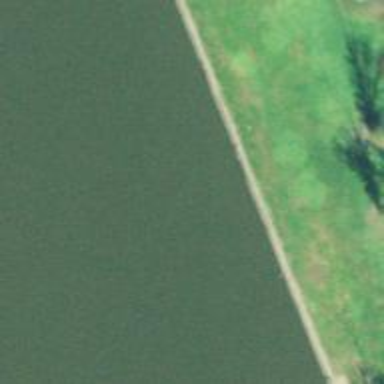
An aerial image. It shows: Historic dam on waterway.